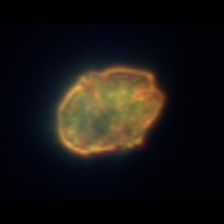
Taxon: Akashiwo
Group: Dinoflagellates